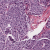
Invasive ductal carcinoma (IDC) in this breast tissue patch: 1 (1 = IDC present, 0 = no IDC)